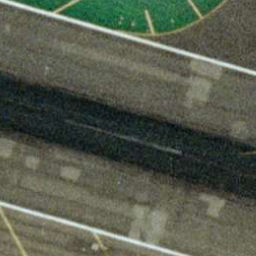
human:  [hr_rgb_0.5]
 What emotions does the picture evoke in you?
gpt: runway